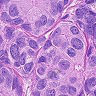
Metastatic tissue present: yes